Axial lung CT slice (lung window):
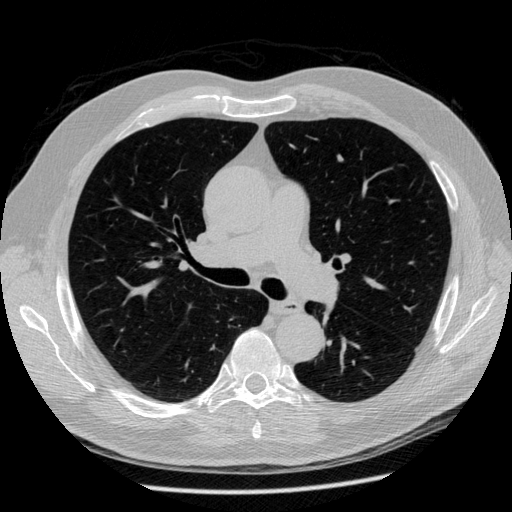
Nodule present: no